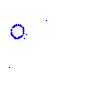
Particle: kaon